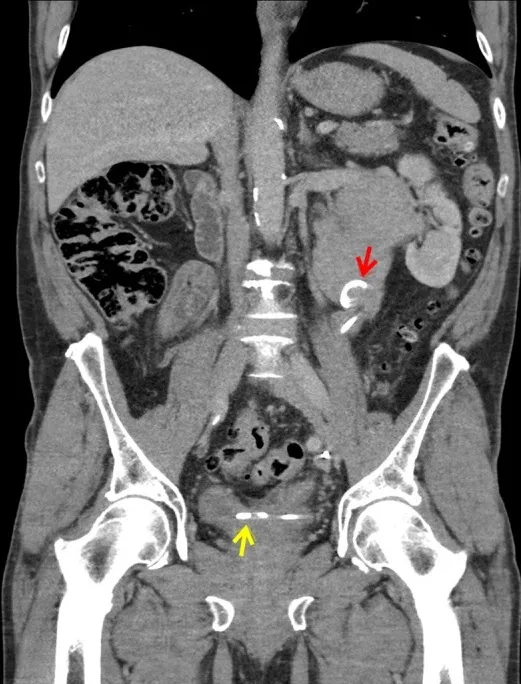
CT urogram showing stent (red arrow pointing to top end in dilated pelvis and yellow arrow to lower end in the bladder) in the baggy, distended system with no retroperitoneal collection.
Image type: radiology (ct)